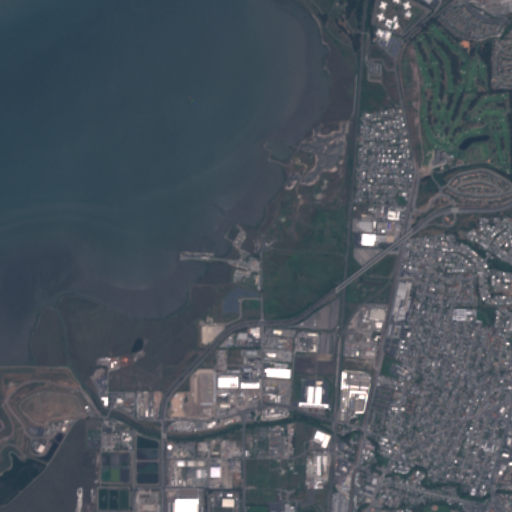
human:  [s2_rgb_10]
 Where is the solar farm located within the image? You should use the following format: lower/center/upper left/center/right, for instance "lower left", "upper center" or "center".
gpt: The solar farm is located in the center of the image.
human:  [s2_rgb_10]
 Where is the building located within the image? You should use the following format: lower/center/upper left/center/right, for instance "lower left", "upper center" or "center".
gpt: There is no building in the image.